Field crop: maize
Growth stage: 2
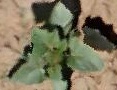
Species: datura